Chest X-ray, AP view. Patient: 49 years old, sex M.
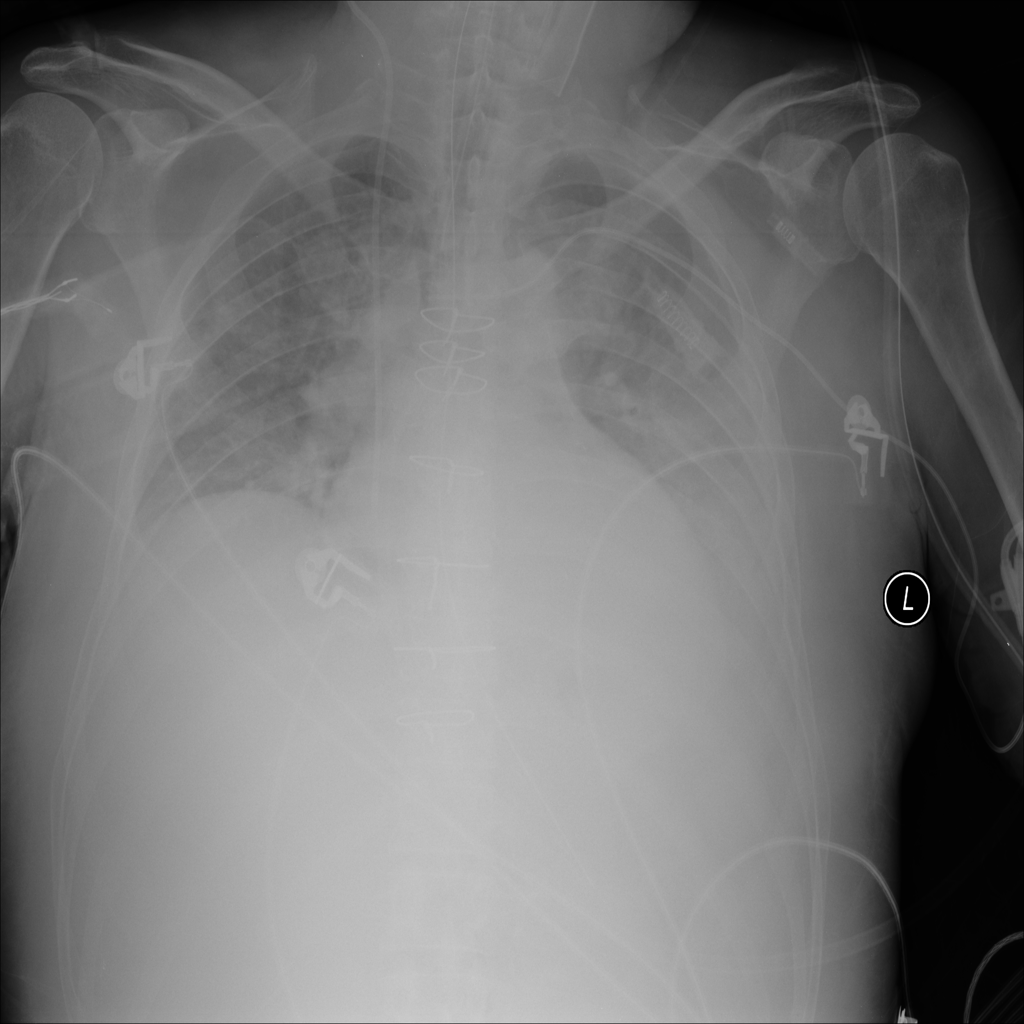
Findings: No Finding